Question: What is the Images size?
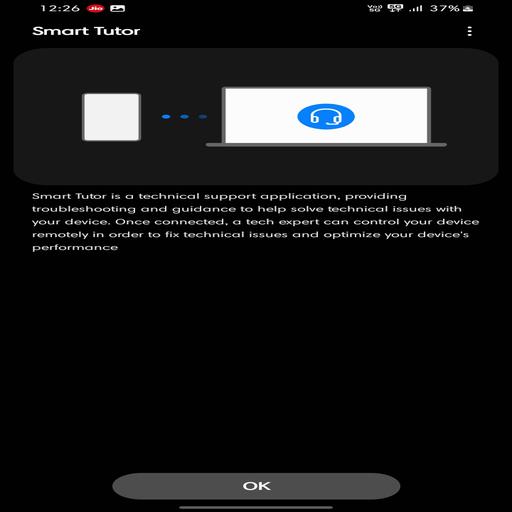
Answer: 9.37 GB